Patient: sex M, age 29
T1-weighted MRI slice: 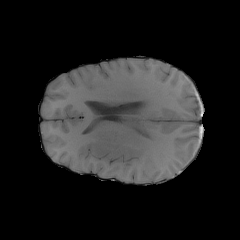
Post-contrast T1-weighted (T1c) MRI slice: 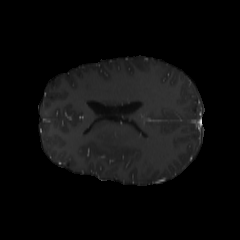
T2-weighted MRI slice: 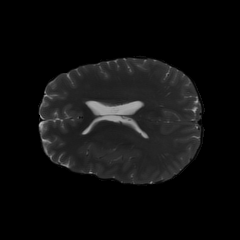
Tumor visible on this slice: yes
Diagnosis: Astrocytoma, IDH-mutant
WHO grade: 4